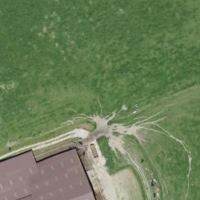
EUNIS habitat code: 52
Species observed at this site:
Cardamine heptaphylla